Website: home-depot
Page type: billing-address
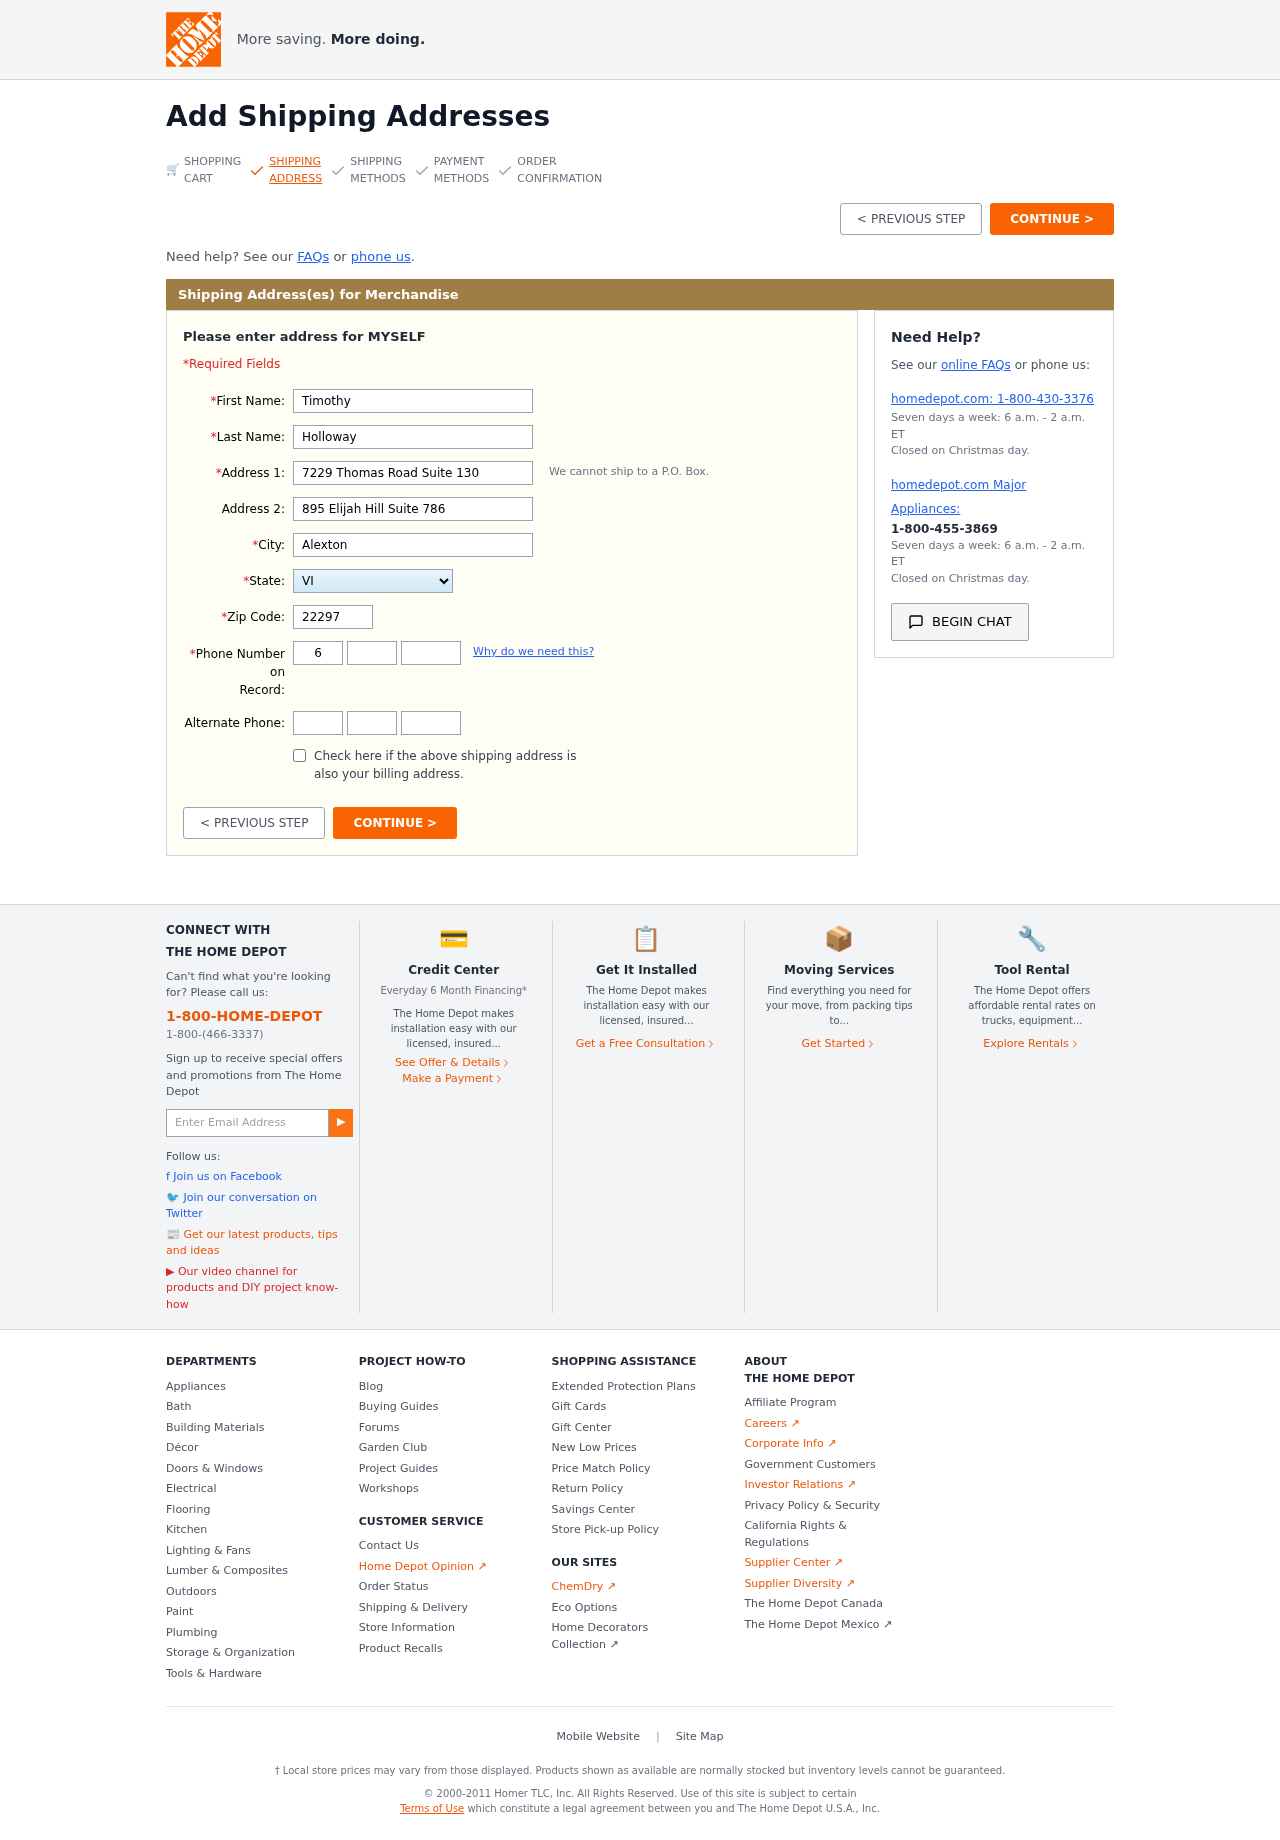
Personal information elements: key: PII_STATE
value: VI
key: PII_FIRSTNAME
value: Timothy
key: PII_LASTNAME
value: Holloway
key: PII_STREET
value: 7229 Thomas Road Suite 130
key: PII_STREET2
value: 895 Elijah Hill Suite 786
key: PII_CITY
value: Alexton
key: PII_POSTCODE
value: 22297
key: PII_PHONE_AREA
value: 684
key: PII_PHONE_PREFIX
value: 297
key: PII_PHONE_LINE
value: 0472